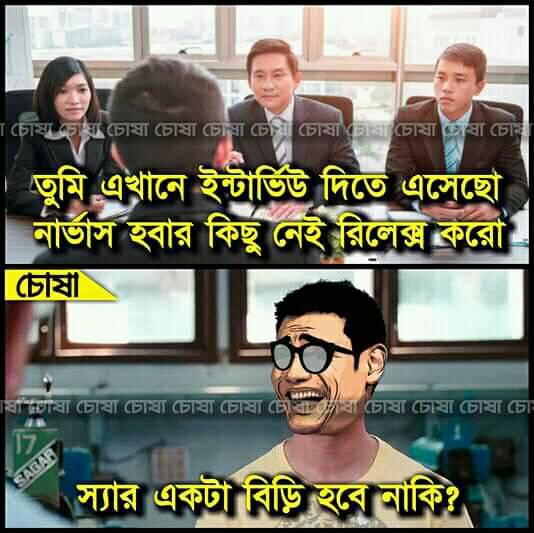
Text: তুমি এখানে ইন্টার্ভিউ দিতে এসেছো নার্ভাস হবার কিছু নেই রিলেক্স করো স্যার একটা বিড়ি হবে নাকি?
Label: Non Hate